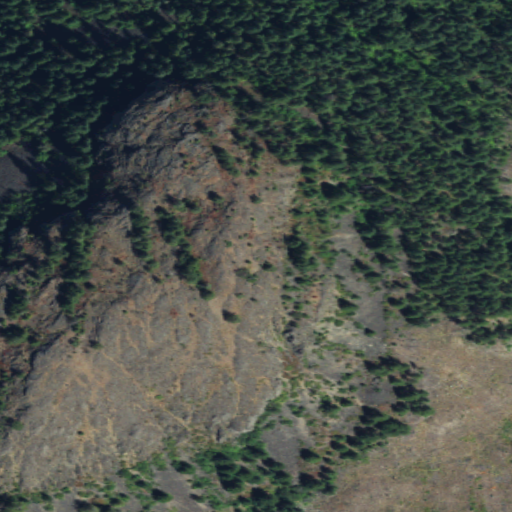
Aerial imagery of mountain in Washington named Lookout Mountain containing evergreen forest, shrub, and grassland